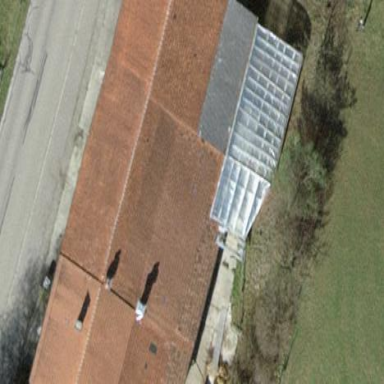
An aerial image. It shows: Gabled roof farm building.